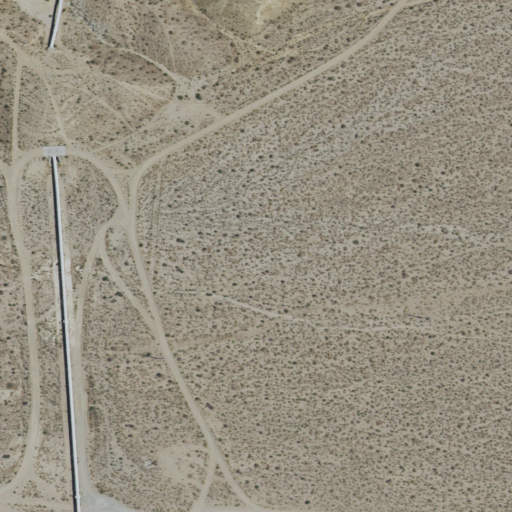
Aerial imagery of valley in California named Pine Tree Canyon containing only shrub